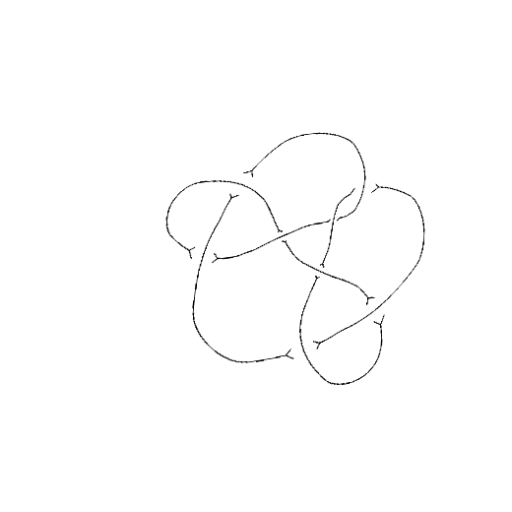
Crossing number: 8